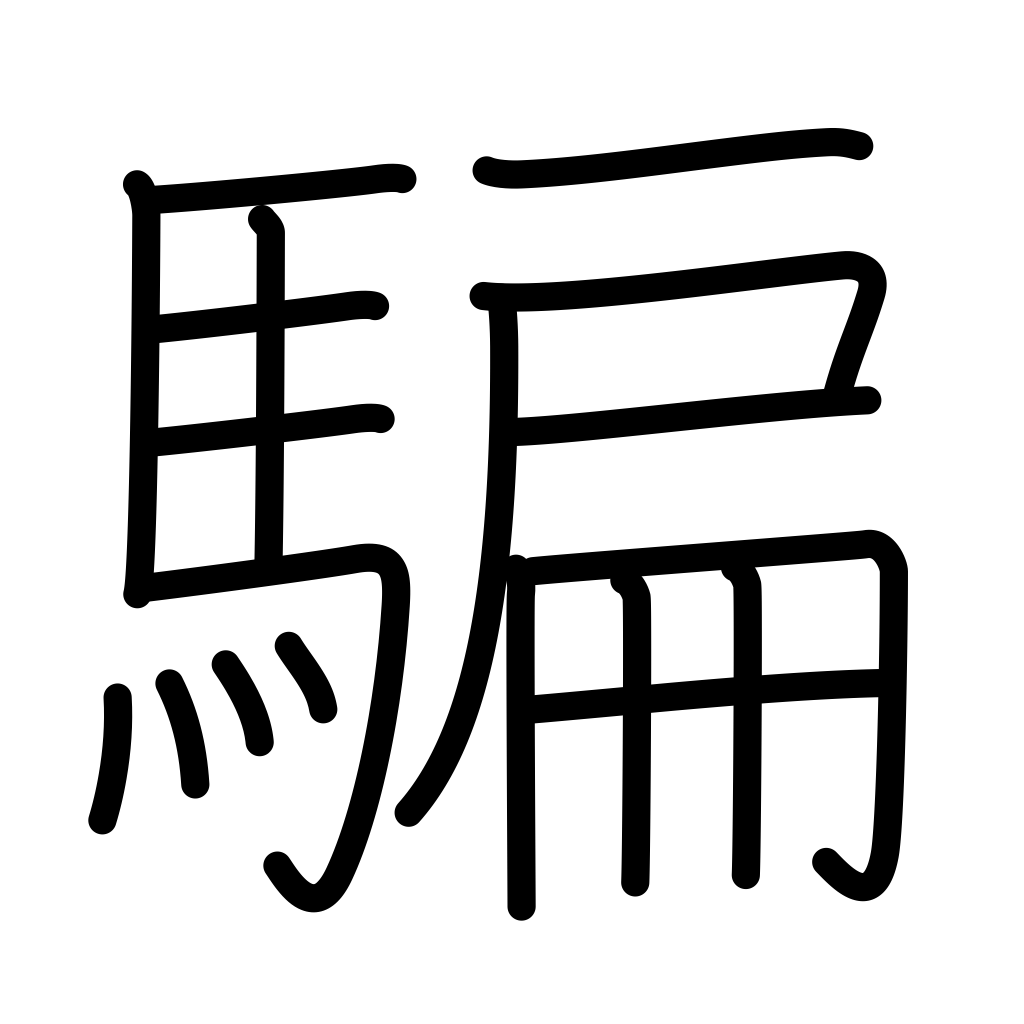
Meaning: deceive